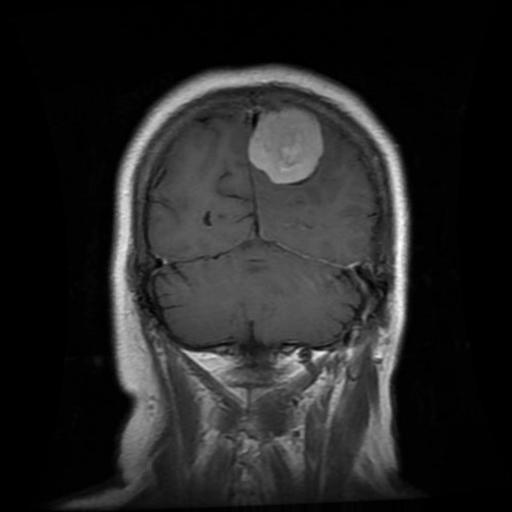
Label: meningioma